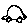
Label: car